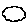
Label: cloud